Question: I'm new to 'R' and 'ggplot2' and I'm trying to wrap my head around how to create multiple barplots next to each other.
I have a dataset with 5 different variables:
- - - - -
All variables are in one dataframe and i have set the 3 symptom variables as factor variables.
I am able to create a bar plot for a single symptom variable color coded by gender, for example:
'''
ggplot(myData, aes(x = DepriSymptoms, fill = Gender)) +
geom_bar() +
theme_bw() +
labs(y = "Participant Count",
x = "Symptoms",
title = "Depression Symptom Severity by Gender")
'''

Is it possible to use or in to create 3 separate barplots like the one i made (one for Depressionsymptoms, one for FearSymptoms, one for SomaticSymptoms) next to each other?
It seems to me I am missing a variable for me to group by.
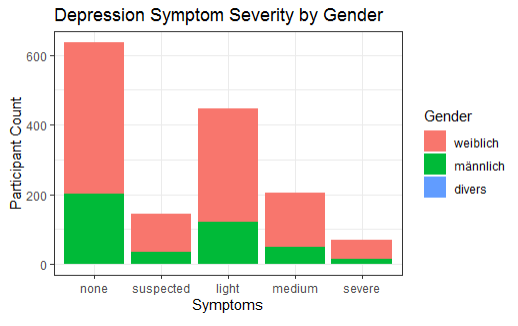
Answer: If you want to create a facetted ggplot2 graph, you'll need to have a single variable in your data.frame by which you facet or break up the data. Let's start with some example data based on your question:
'''
CategoryLevels <- c("none", "suspected", "light", "medium", "severe")
myData <- data.frame(SubjectID = LETTERS[1:10],
Gender = sample(c("M", "F", "divers"), 10, replace = TRUE),
DepressionSymptoms =
factor(sample(CategoryLevels, 10, replace = TRUE),
levels = CategoryLevels),
FearSymptoms =
factor(sample(CategoryLevels, 10, replace = TRUE),
levels = CategoryLevels),
SomaticSymptoms =
factor(sample(CategoryLevels, 10, replace = TRUE),
levels = CategoryLevels))
'''
I'm guessing your data structure looks something like this. As @Greg was saying, you'll need to convert your data from the wide format (each column is a symptom) to a longer format (one column listing the symptom and another column listing the subject's response). To do that, you'll need a subject ID to link everything so that you make sure you know whose answers were whose.
'''
myData <- myData %>%
pivot_longer(names_to = "Symptom", values_to = "Response",
cols = matches("Symptom"))
'''
Now that you've got your data in a long format, you can facet on the "Symptom" column and fill the bar colors by the subjects' genders.
'''
ggplot(myData, aes(x = Response, fill = Gender)) +
geom_bar(stat = "count") +
facet_wrap(~ Symptom)
'''
<URL>